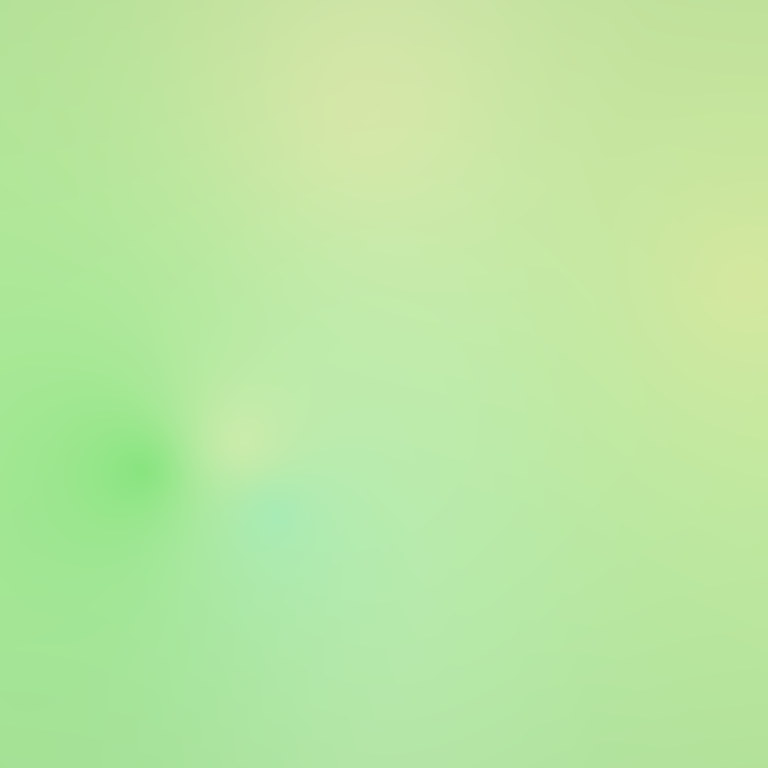
Abstract light effect, smooth blend from soft green to pale yellow, calm atmosphere, diffuse glow, no room, no furniture, no objects.